Platform: macOS
Application: Arc Browser
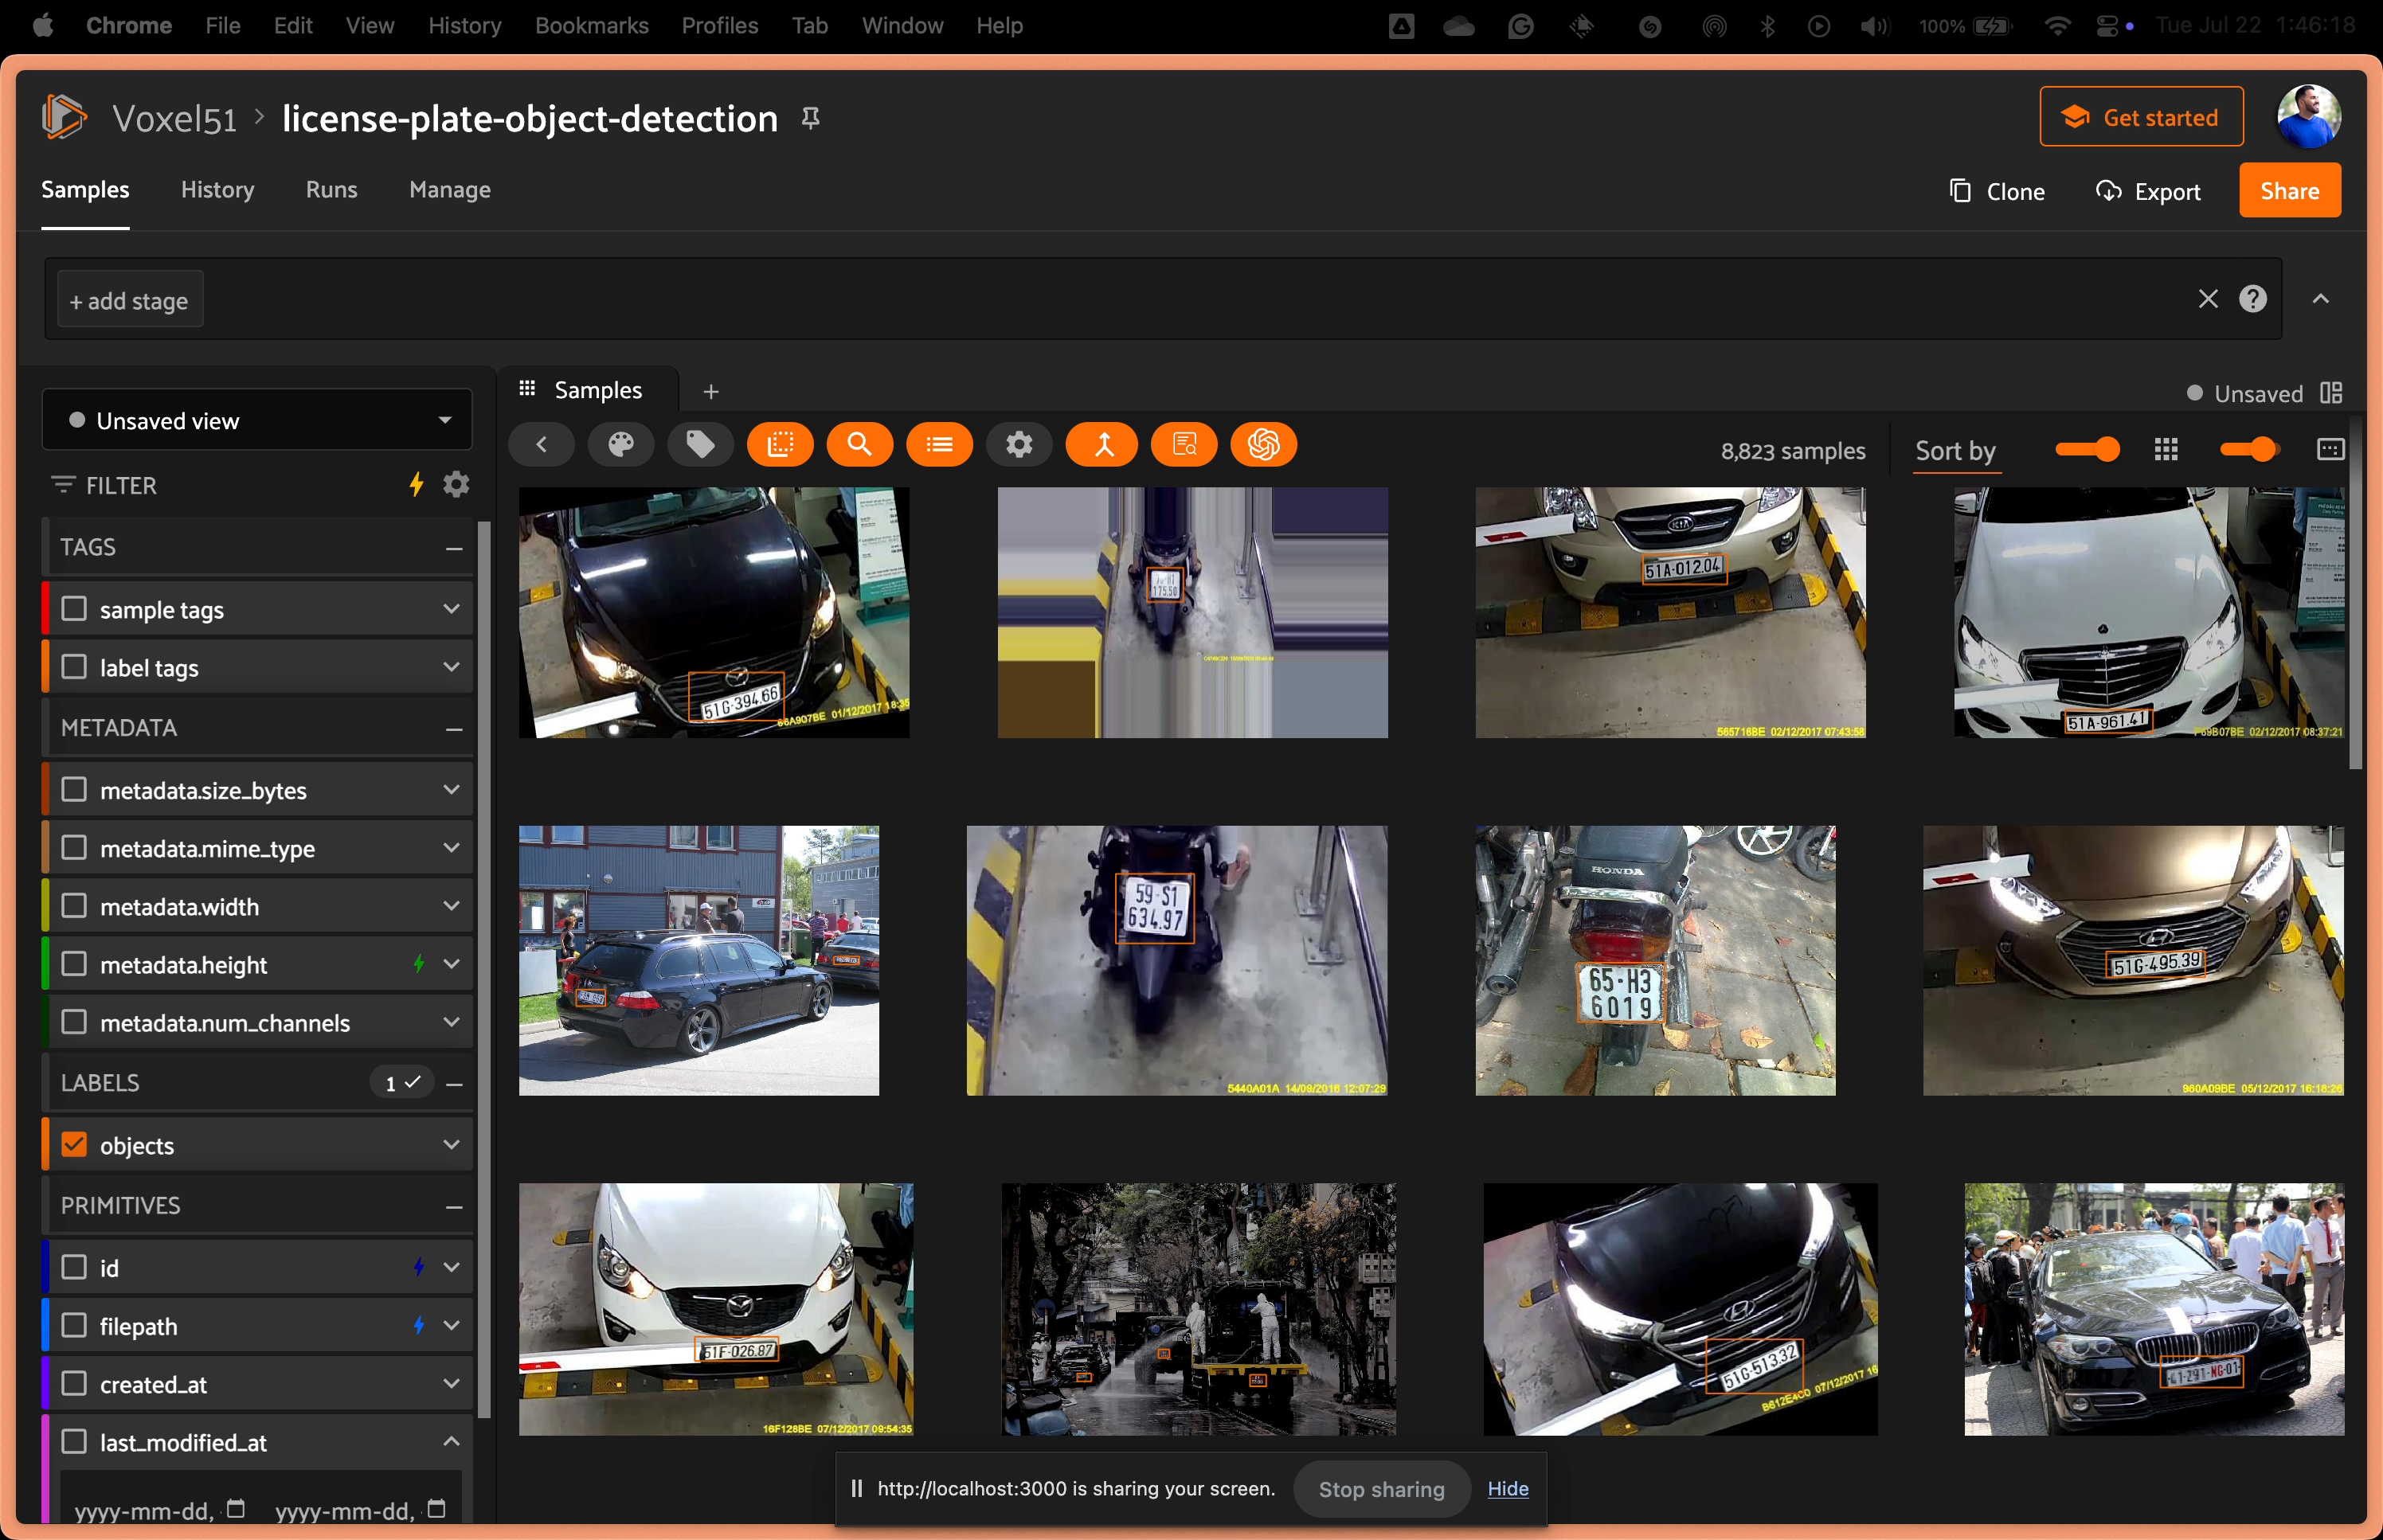
task_description: Show when the samples were last modified
action_type: click
element_info: Checkbox

task_description: Show when the samples in this dataset were created
action_type: click
element_info: Checkbox

task_description: Hide all the 'object' labels from being displayed in the samples panel
action_type: click
element_info: Checkbox

task_description: Pin this dataset to the workspace
action_type: click
element_info: Icon

task_description: Perform natural language search over the samples in this dataset and sort by similarity
action_type: click
element_info: Icon

task_description: Open the options for display settings
action_type: click
element_info: Icon

task_description: Change how the samples are sorted in the samples panel
action_type: select
element_info: Menu Item

task_description: Show the width of the samples
action_type: click
element_info: Checkbox